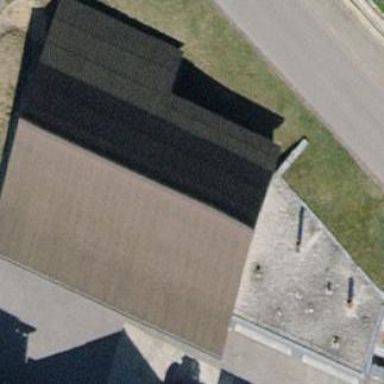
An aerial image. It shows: Gabled roof house.